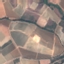
Land use / land cover: PermanentCrop